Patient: sex M, age 48
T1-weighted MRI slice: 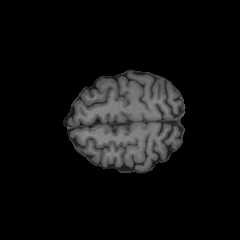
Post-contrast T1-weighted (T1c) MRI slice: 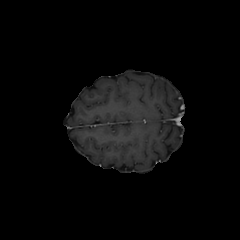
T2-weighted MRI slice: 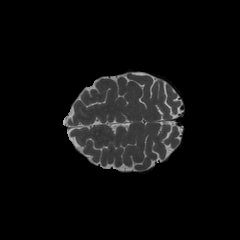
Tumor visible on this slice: no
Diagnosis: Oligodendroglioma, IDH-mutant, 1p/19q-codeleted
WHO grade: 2